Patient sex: M
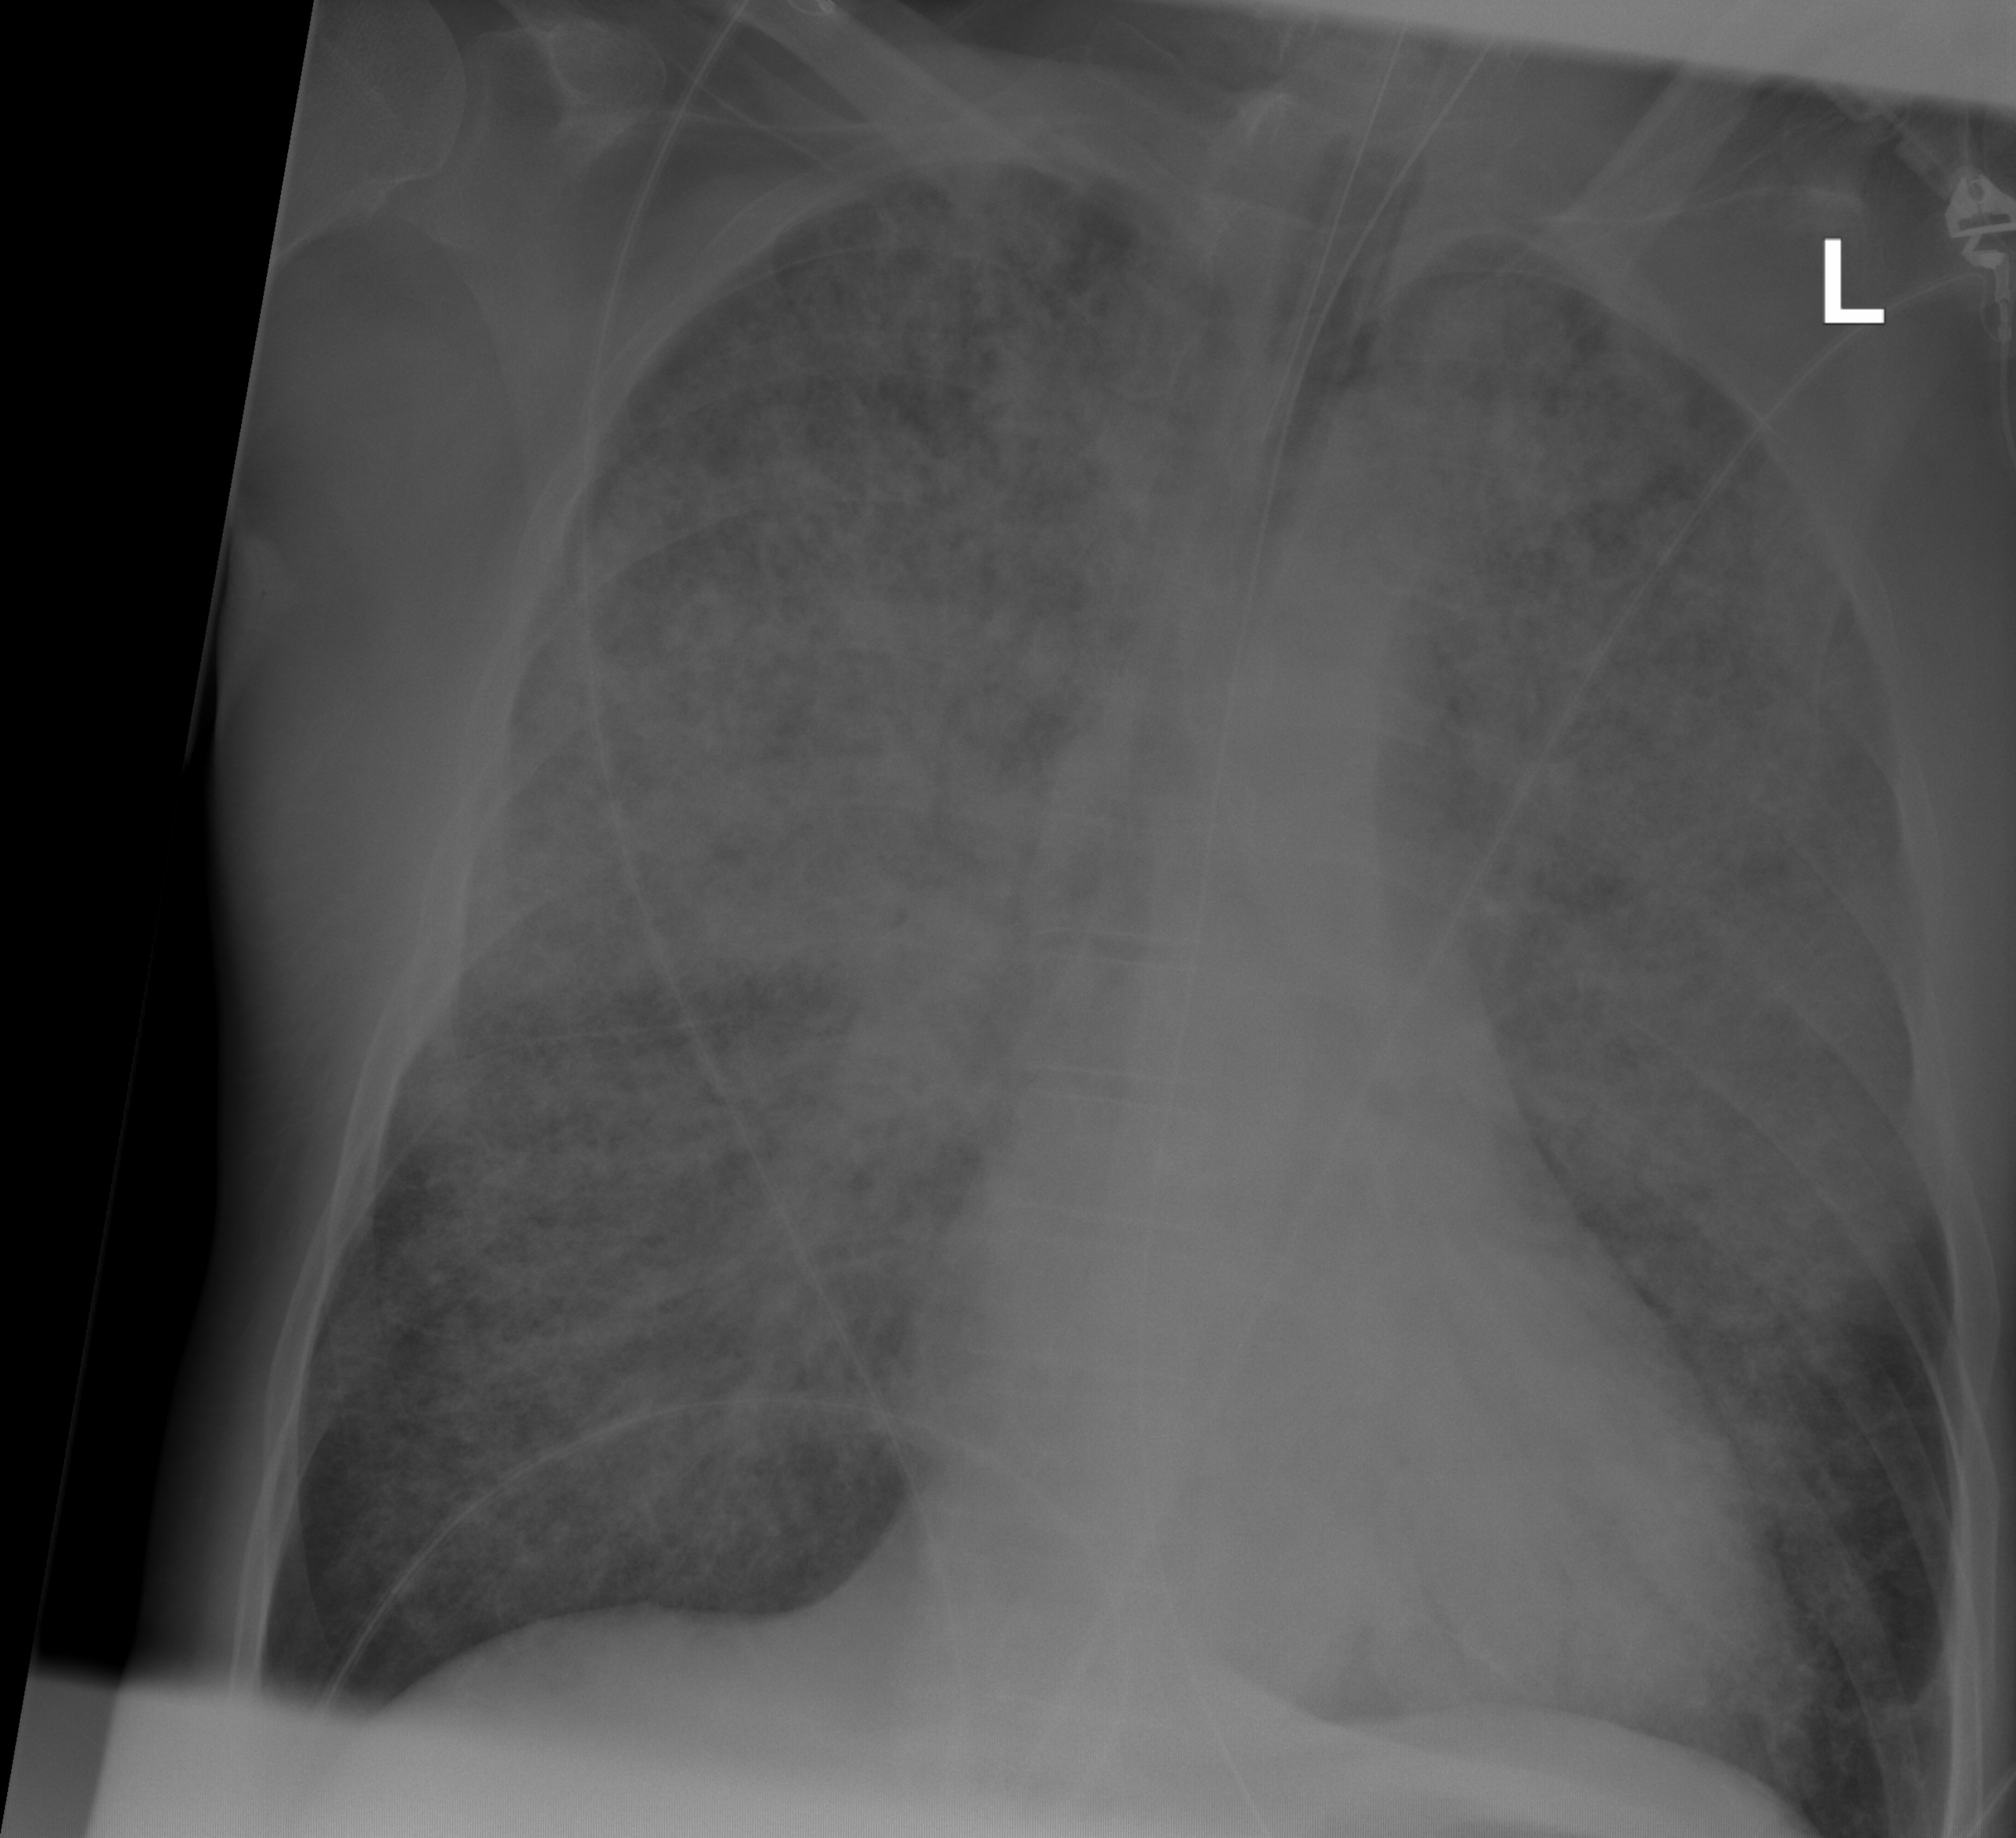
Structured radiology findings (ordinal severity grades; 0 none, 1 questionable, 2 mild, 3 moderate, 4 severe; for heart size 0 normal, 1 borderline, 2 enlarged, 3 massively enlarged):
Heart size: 0
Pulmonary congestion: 0
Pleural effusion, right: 4
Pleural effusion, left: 4
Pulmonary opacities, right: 0
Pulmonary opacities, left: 0
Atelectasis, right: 3
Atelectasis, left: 3